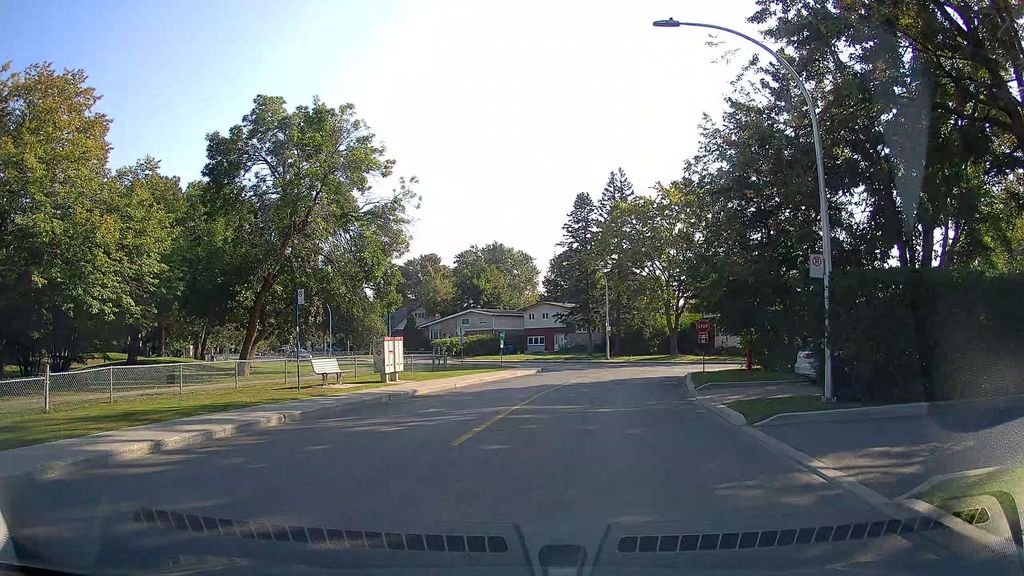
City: montreal